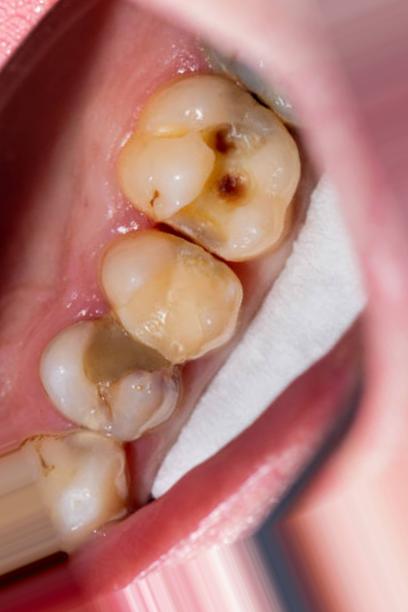
Condition: Caries